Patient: sex M, age 36
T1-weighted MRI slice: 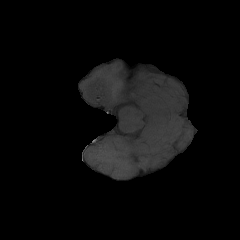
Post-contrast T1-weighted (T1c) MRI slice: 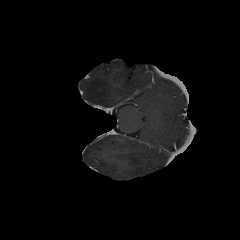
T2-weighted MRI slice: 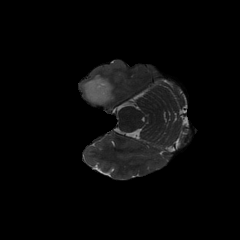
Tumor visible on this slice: yes
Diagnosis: Glioblastoma, IDH-wildtype
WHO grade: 4